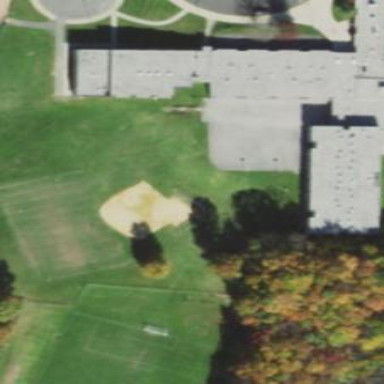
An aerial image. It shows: Baseball pitch for leisure and sports activities.